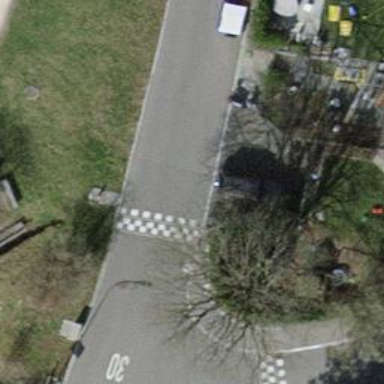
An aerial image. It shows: Bump for traffic calming.